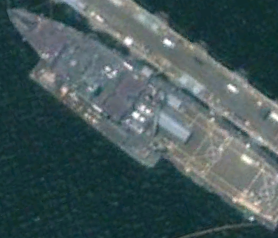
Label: combat